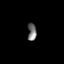
Tissue: skin
Cell type: Epithelial cells
Senescence score: 0.7062
Nuclear area (px): 148
Mean DAPI intensity: 118.257